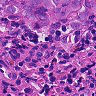
Metastatic tissue present: yes